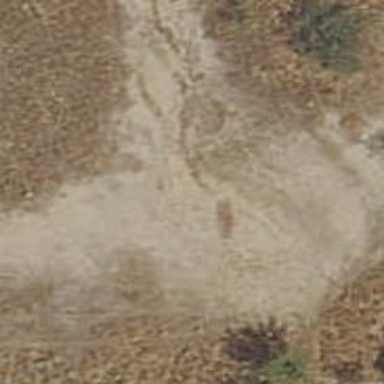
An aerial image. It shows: Dirt track road.